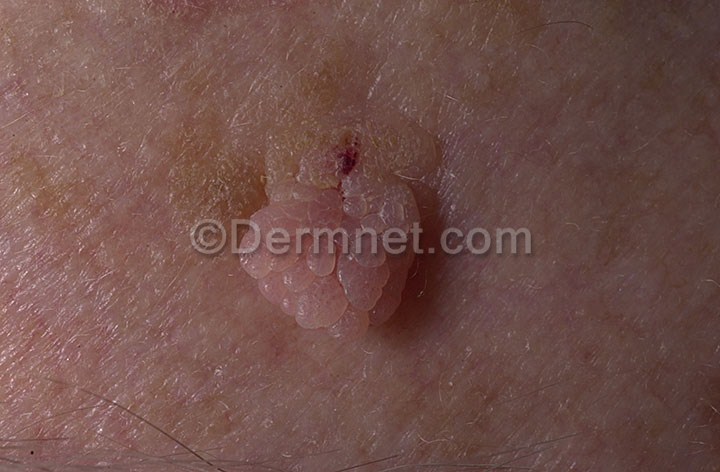
Disease: Warts Molluscum and other Viral Infections